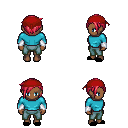
a pixel art fantasy rpg character, female body template, human, dark skin, teal long-sleeve shirt, teal pants, ruby red pixie cut hairstyle, red bandana, white cloth bracers, black slippers, four views (front, back, left, right), 2x2 character sprite sheet, small pixel art, hard edges, no anti-aliasing